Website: lowes
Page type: billing-address
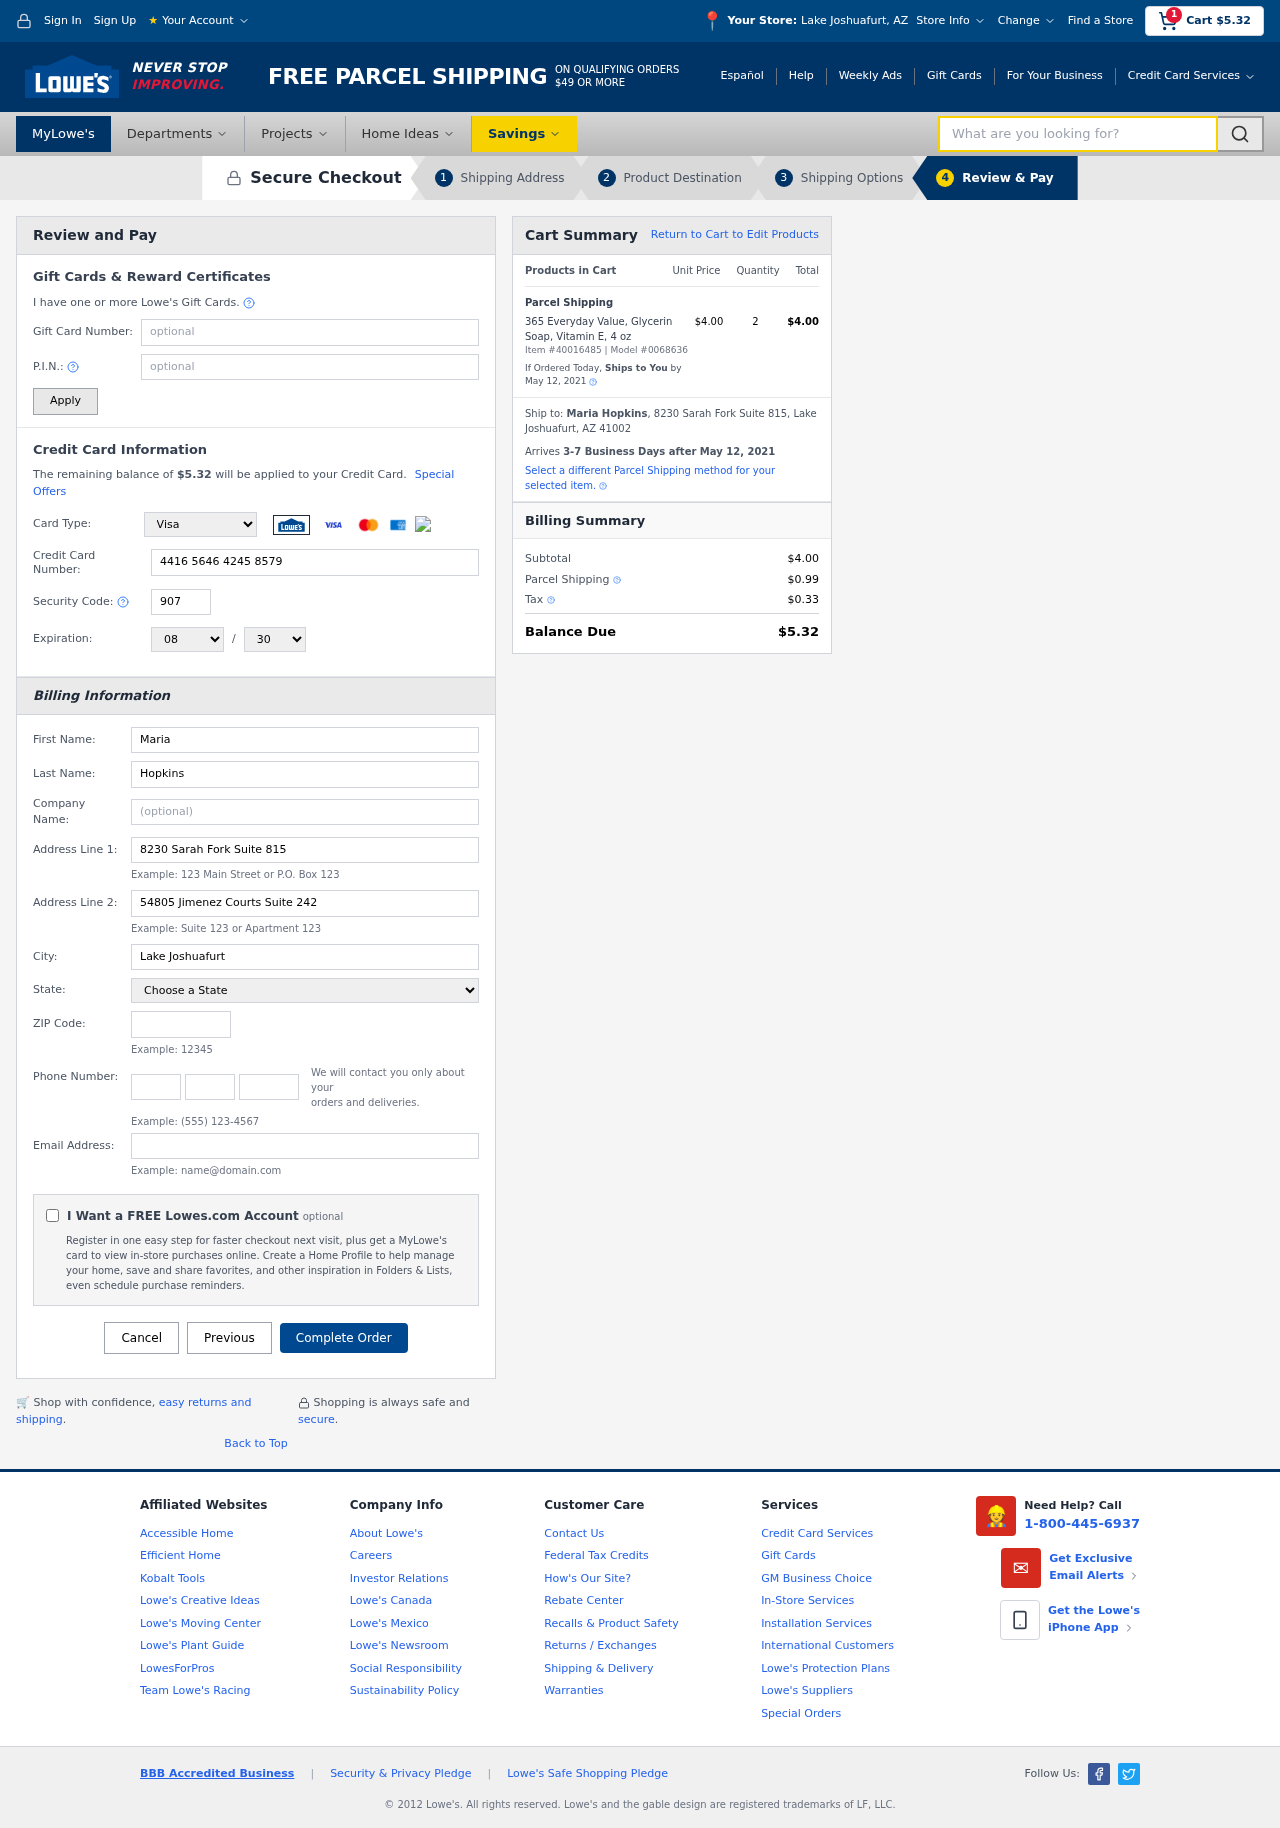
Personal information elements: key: PII_CARD_CVV
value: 907
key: PII_CARD_EXPIRY_MONTH
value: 08
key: PII_CARD_EXPIRY_YEAR
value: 30
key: PII_CARD_NUMBER
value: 4416 5646 4245 8579
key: PII_CARD_TYPE
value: Visa
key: PII_CITY
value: Lake Joshuafurt
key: PII_CITY_STATE
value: Lake Joshuafurt, AZ
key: PII_EMAIL
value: maria_hopkins@hotmail.com
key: PII_FIRSTNAME
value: Maria
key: PII_FULLNAME
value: Maria Hopkins
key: PII_LASTNAME
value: Hopkins
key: PII_PHONE_AREA
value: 358
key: PII_PHONE_PREFIX
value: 463
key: PII_PHONE_SUFFIX
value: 9952
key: PII_POSTCODE
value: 41002
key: PII_STATE
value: Arizona
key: PII_STREET
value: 8230 Sarah Fork Suite 815
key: PII_STREET2
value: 54805 Jimenez Courts Suite 242
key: PII_CITY_STATE_ZIP
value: Lake Joshuafurt, AZ 41002
Product elements: key: PRODUCT1_NAME
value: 365 Everyday Value, Glycerin Soap, Vitamin E, 4 oz
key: PRODUCT1_PRICE
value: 4
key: PRODUCT1_QUANTITY
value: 2
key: PRODUCT_ITEM_NUMBER
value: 40016485
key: PRODUCT_MODEL_NUMBER
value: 0068636
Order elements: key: ORDER_SUBTOTAL
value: $5.32
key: ORDER_TOTAL
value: $5.32
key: ORDER_SHIPPING_DATE
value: May 12, 2021
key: ORDER_SUBTOTAL
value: $4.00
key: ORDER_DELIVERY_DATE
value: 3-7 Business Days after May 12, 2021
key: ORDER_SHIPPING_DATE2
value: May 12, 2021
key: ORDER_SUBTOTAL2
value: $4.00
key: ORDER_SHIPPING_COST
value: $0.99
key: ORDER_TAX
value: $0.33
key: ORDER_TOTAL2
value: $5.32
Search elements: key: HEADER_SEARCH
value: What are you looking for?